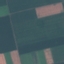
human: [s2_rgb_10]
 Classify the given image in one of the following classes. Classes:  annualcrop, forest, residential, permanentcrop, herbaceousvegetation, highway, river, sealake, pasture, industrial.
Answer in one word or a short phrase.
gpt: AnnualCrop